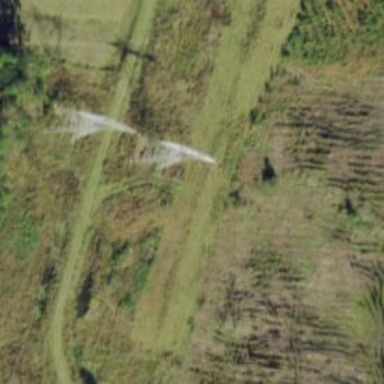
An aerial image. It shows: Lattice structure tower used for power distribution.